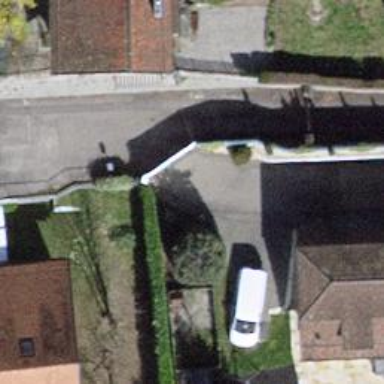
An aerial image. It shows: Driveway.